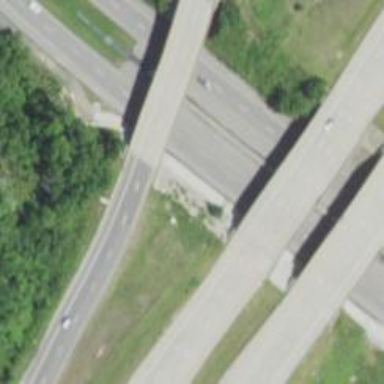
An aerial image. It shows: Bridge.